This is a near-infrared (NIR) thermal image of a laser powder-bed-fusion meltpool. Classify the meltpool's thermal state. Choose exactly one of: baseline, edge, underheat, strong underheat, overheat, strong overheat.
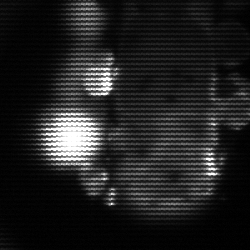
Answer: strong underheat